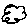
Label: cloud